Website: bh-photo
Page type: delivery-shipping
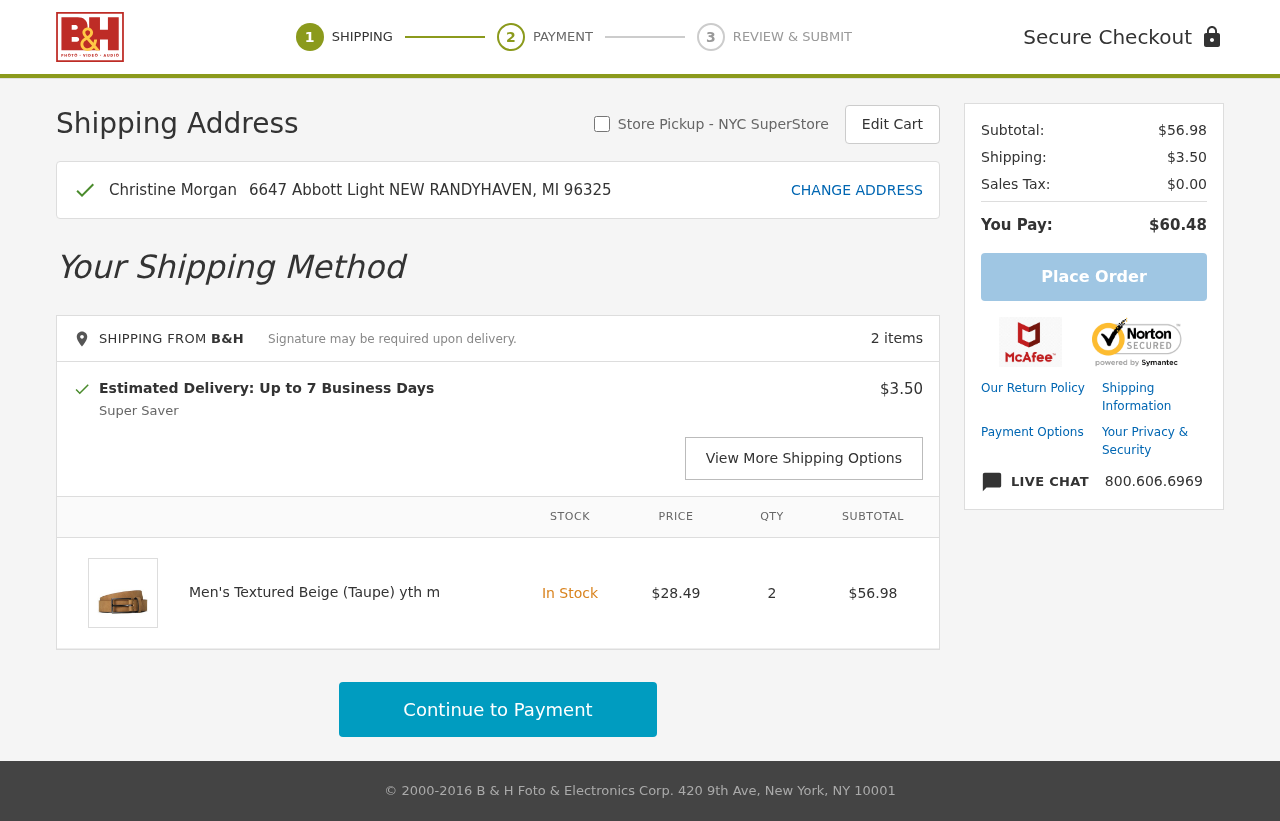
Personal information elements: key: PII_FULLNAME
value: Christine Morgan
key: PII_STREET
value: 6647 Abbott Light
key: PII_CITY_STATE_ZIP
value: NEW RANDYHAVEN, MI 96325
Product elements: key: PRODUCT1_NAME
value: Men's Textured Beige (Taupe) yth m
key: PRODUCT1_PRICE
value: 28.49
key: PRODUCT1_QUANTITY
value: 2
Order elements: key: ORDER_NUM_ITEMS
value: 2 items
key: ORDER_DELIVERY_DATE
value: Estimated Delivery: Up to 7 Business Days
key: ORDER_SHIPPING_COST
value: $3.50
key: ORDER_SUBTOTAL
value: $56.98
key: ORDER_SUBTOTAL2
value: $56.98
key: ORDER_SHIPPING_COST2
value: $3.50
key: ORDER_TAX
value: $0.00
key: ORDER_TOTAL
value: $60.48